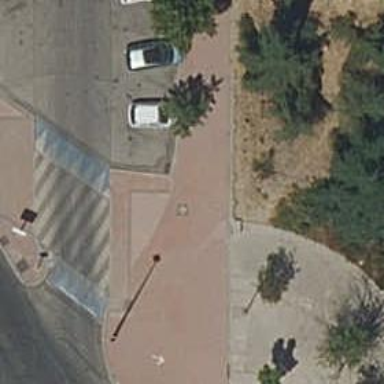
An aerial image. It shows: Footway made of paving stones.